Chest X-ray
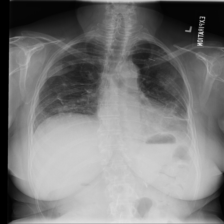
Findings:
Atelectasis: negative
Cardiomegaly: negative
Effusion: negative
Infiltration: negative
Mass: negative
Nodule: negative
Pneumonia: negative
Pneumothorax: negative
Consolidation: negative
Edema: negative
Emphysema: negative
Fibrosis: negative
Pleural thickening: negative
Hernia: negative